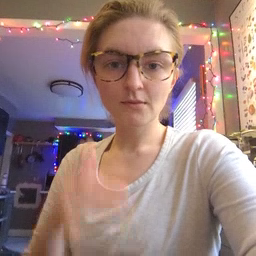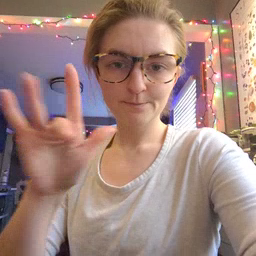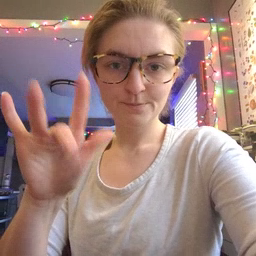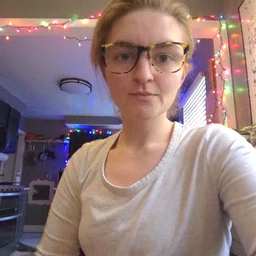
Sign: empty